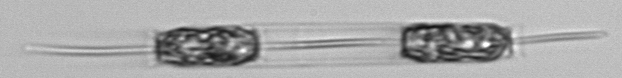
Label: Ditylum_brightwellii